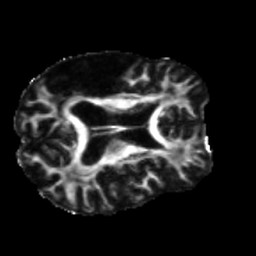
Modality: FA
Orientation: axial
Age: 66
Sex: male
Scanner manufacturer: siemens
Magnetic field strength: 3 T
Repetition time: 5.25 s
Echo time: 0.08 s